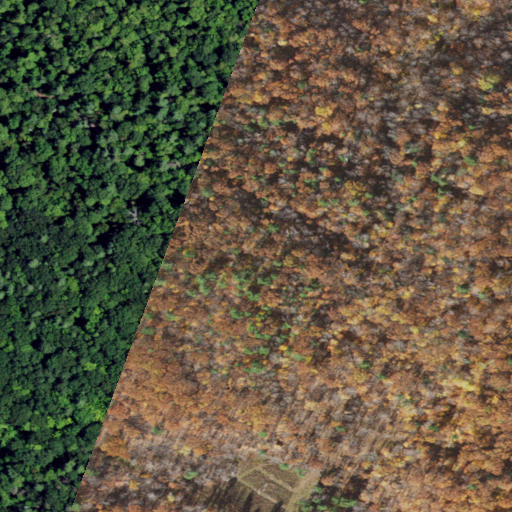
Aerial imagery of cliff(s) in Massachusetts named Clover Mountain containing only deciduous forest